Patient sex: M
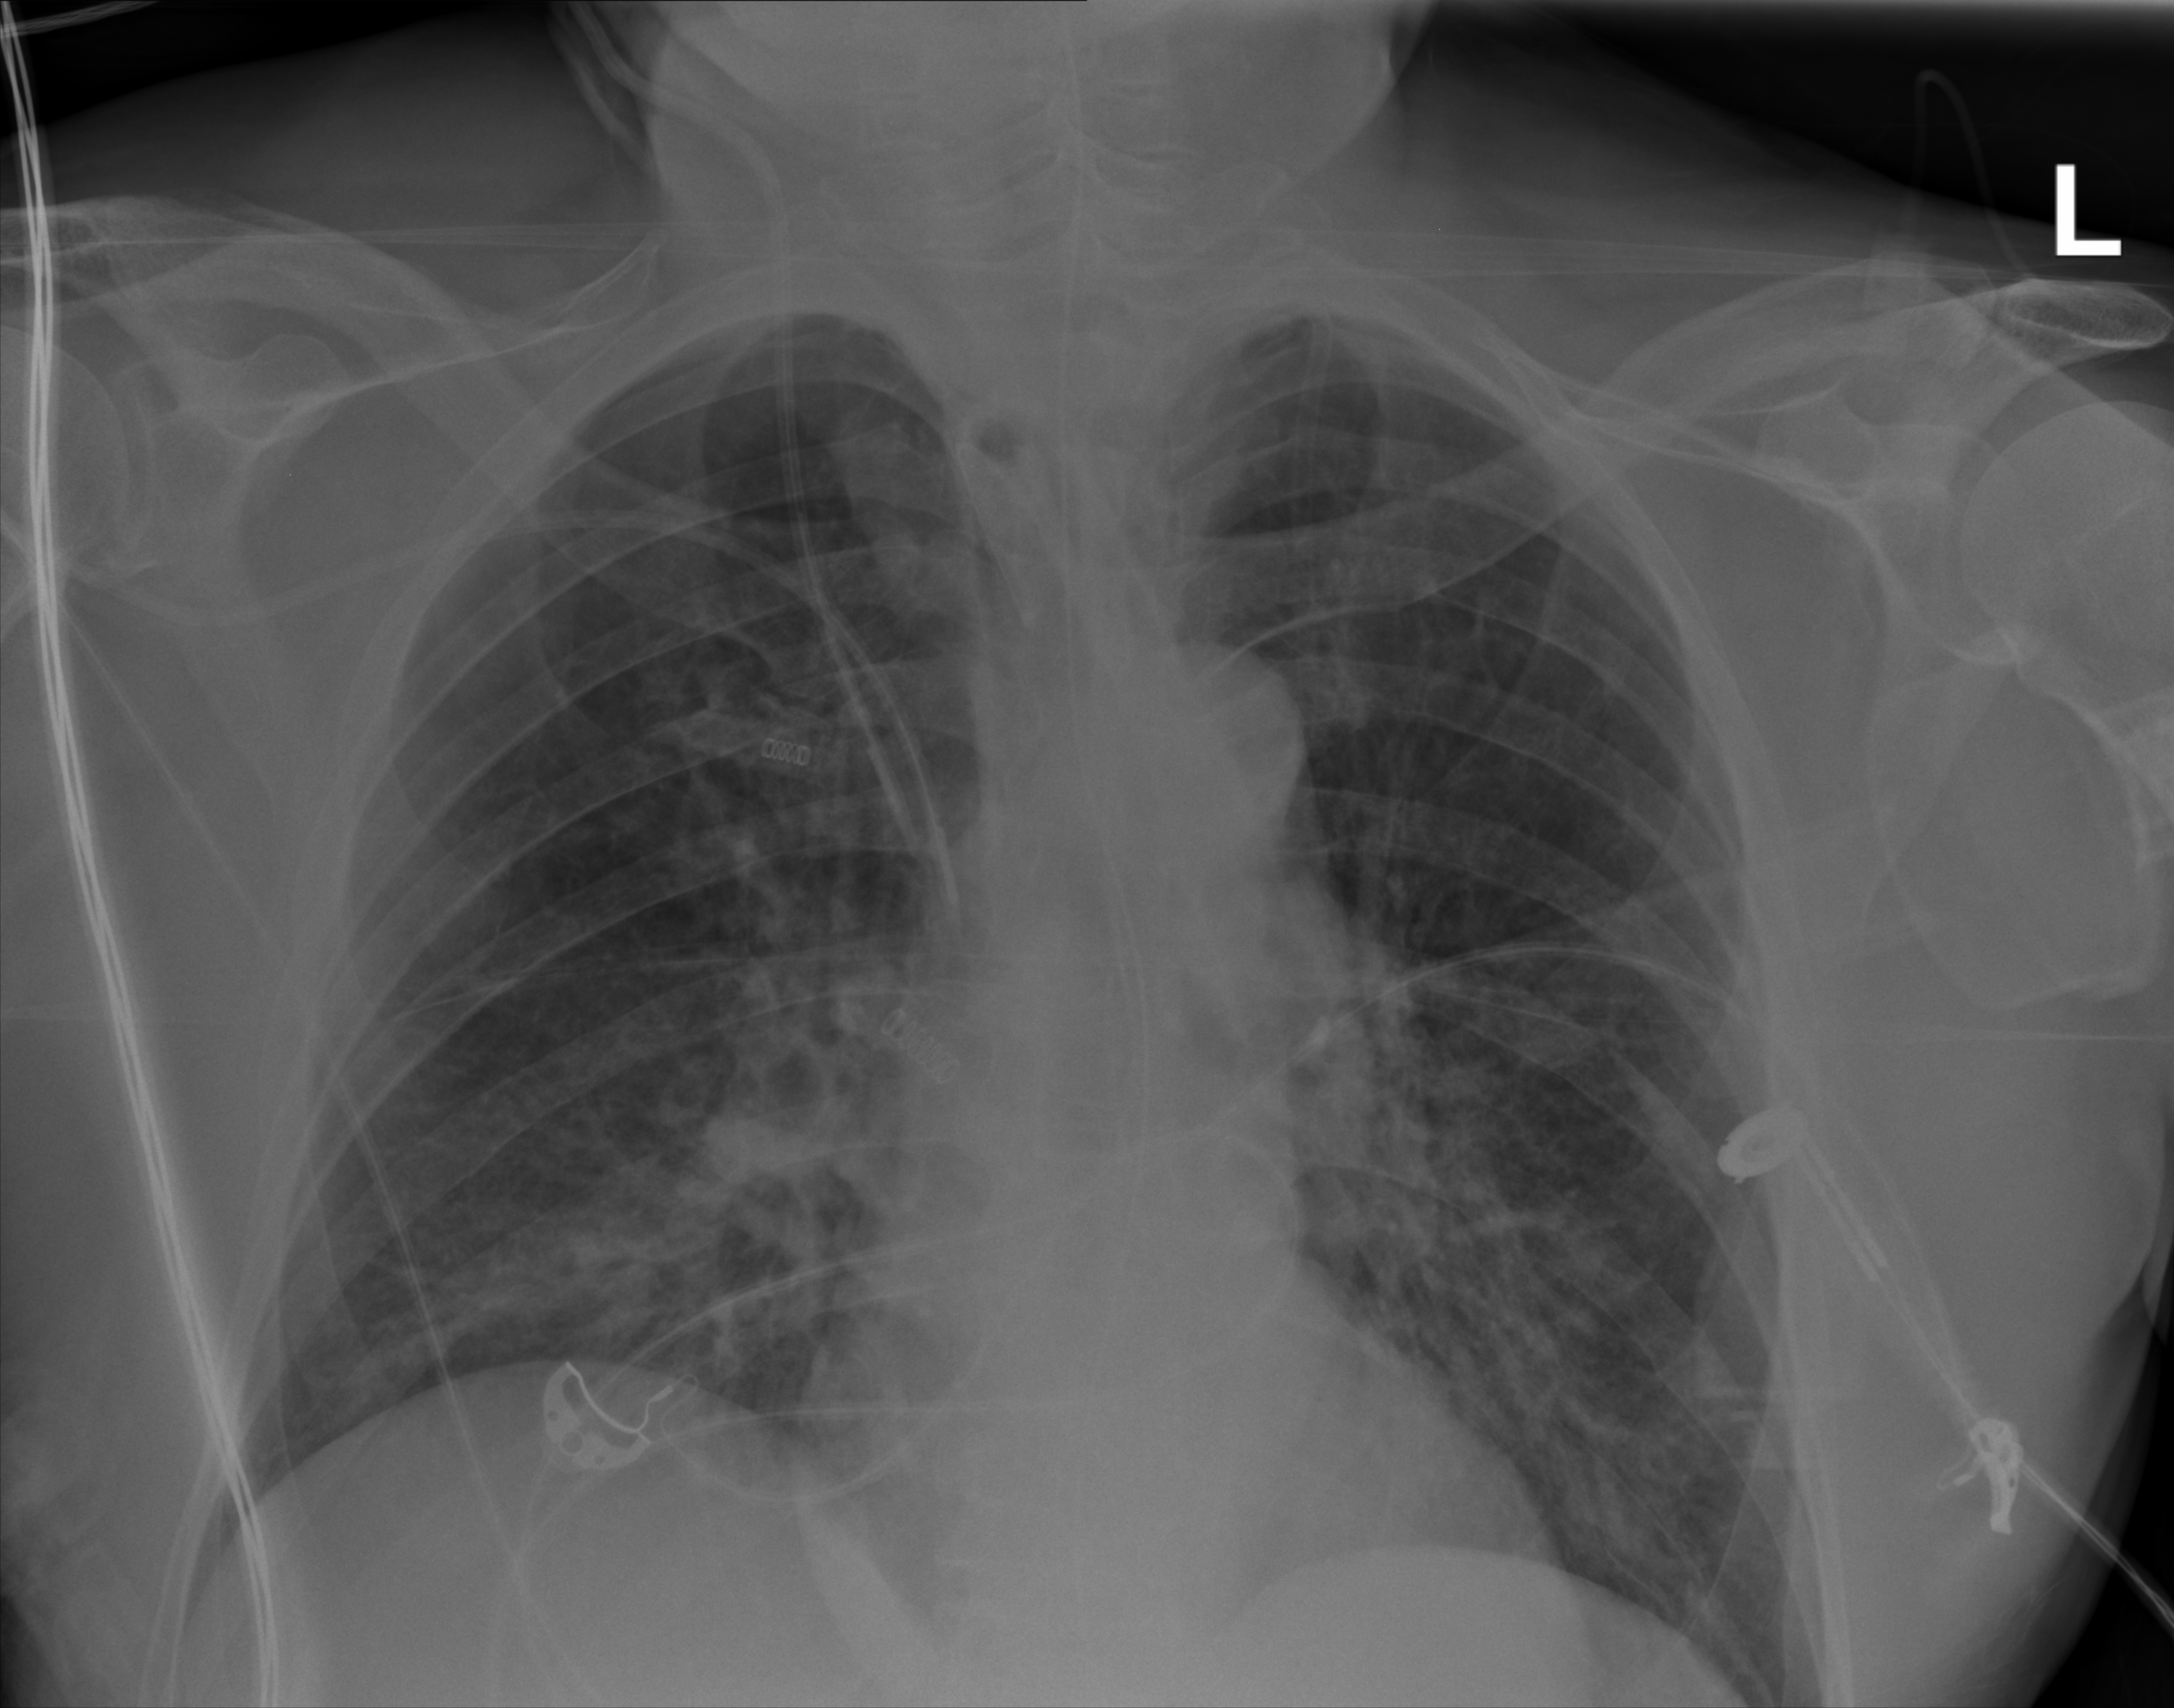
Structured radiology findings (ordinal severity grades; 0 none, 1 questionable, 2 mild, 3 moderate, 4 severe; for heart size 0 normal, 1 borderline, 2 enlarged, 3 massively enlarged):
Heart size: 0
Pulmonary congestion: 0
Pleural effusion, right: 0
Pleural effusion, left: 0
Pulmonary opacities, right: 2
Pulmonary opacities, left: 2
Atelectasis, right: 2
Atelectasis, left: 2